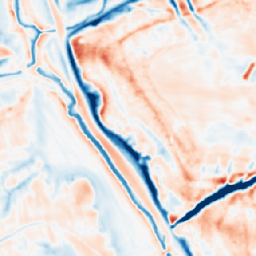
Category: multiscale
Decomposition family: dog_multiscale
Decomposition parameters: sigma_ratio: 1.6
n_scales: 4
base_sigma: 1
Upsampling method: area
Upsampling parameters: scale: 4
Upsampling scale: 4